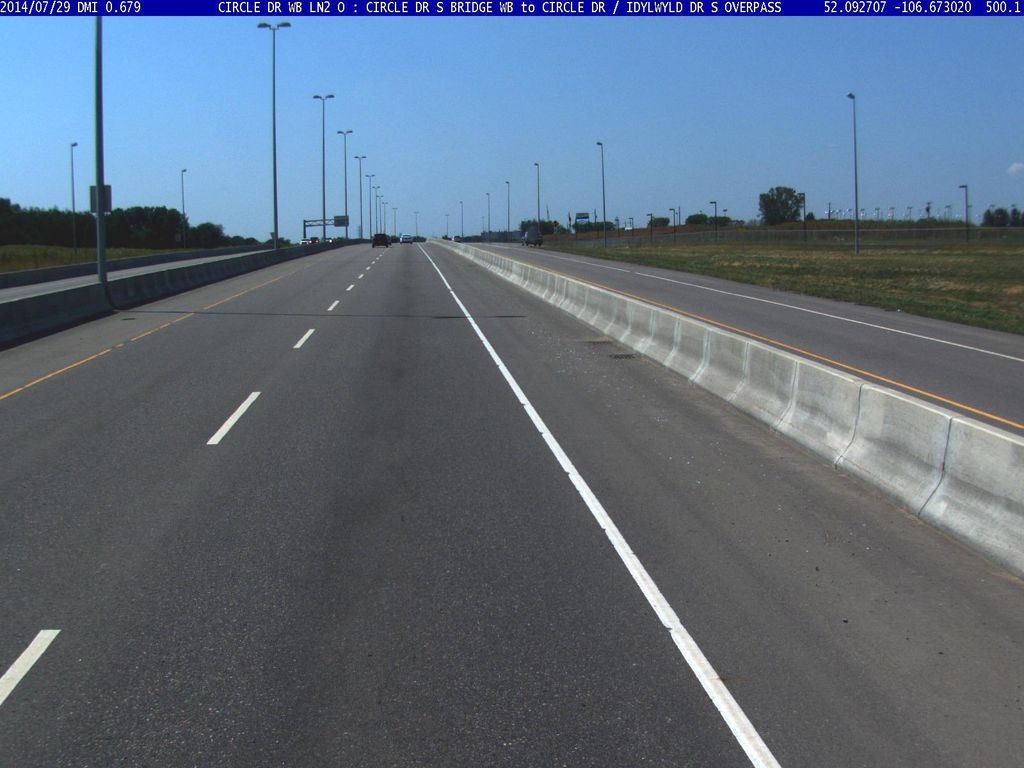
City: saskatoon